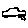
Label: car